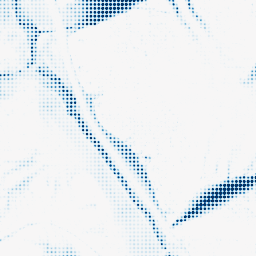
Category: morphological
Decomposition family: morphological
Decomposition parameters: operation: closing
size: 20
Upsampling method: sinc_hamming
Upsampling parameters: scale: 8
kernel_size: 4
Upsampling scale: 8